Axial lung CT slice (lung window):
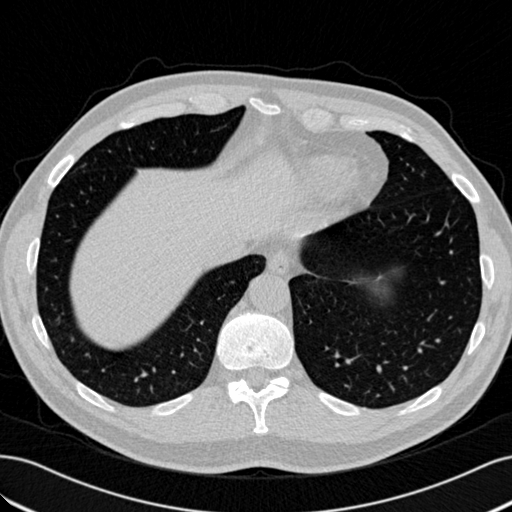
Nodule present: no